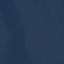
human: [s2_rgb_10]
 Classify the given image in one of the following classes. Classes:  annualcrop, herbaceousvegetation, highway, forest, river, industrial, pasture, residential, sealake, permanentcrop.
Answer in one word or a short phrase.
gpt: SeaLake